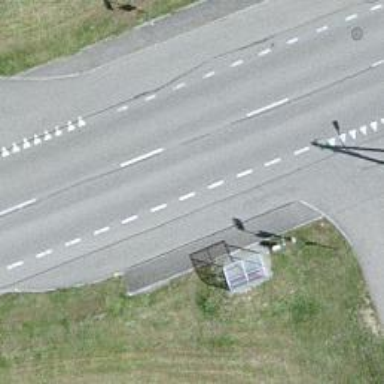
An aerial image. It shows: Public transport stop position.